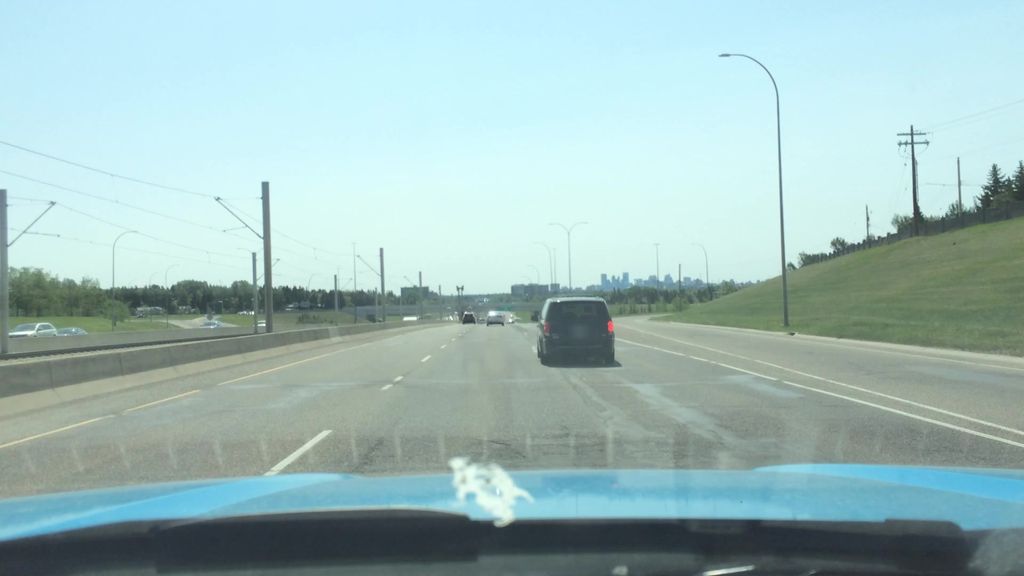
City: calgary